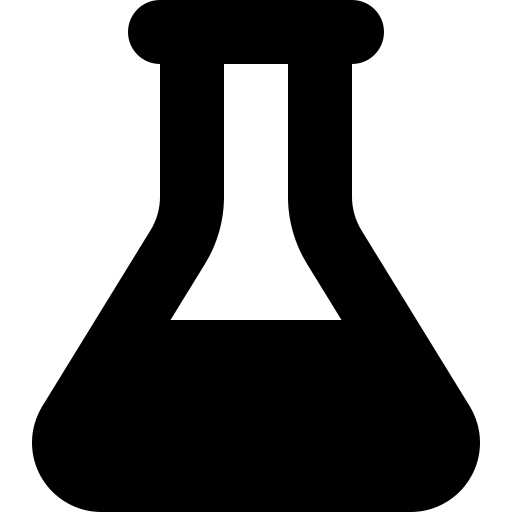
Tags: icon, FontAwesome, fa-icon, solid, flask